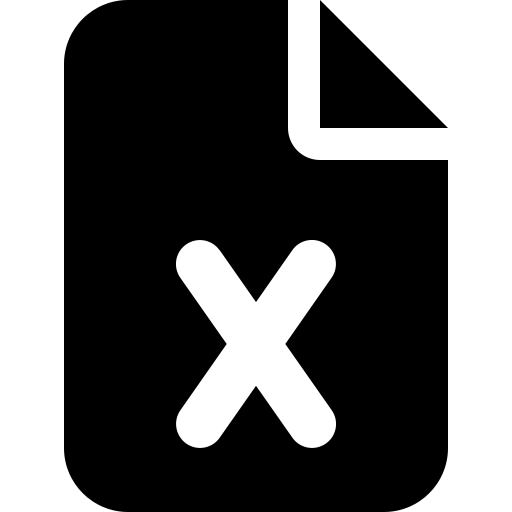
Tags: icon, FontAwesome, fa-icon, solid, file, excel